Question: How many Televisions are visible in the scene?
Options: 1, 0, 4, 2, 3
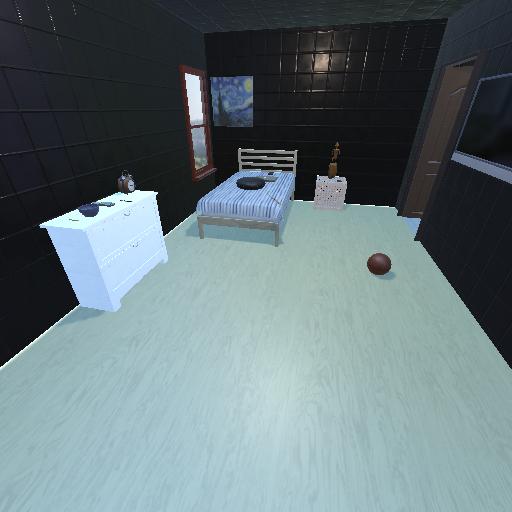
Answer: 1